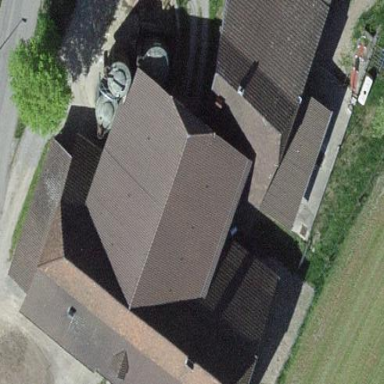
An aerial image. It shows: Farm building.